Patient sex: F
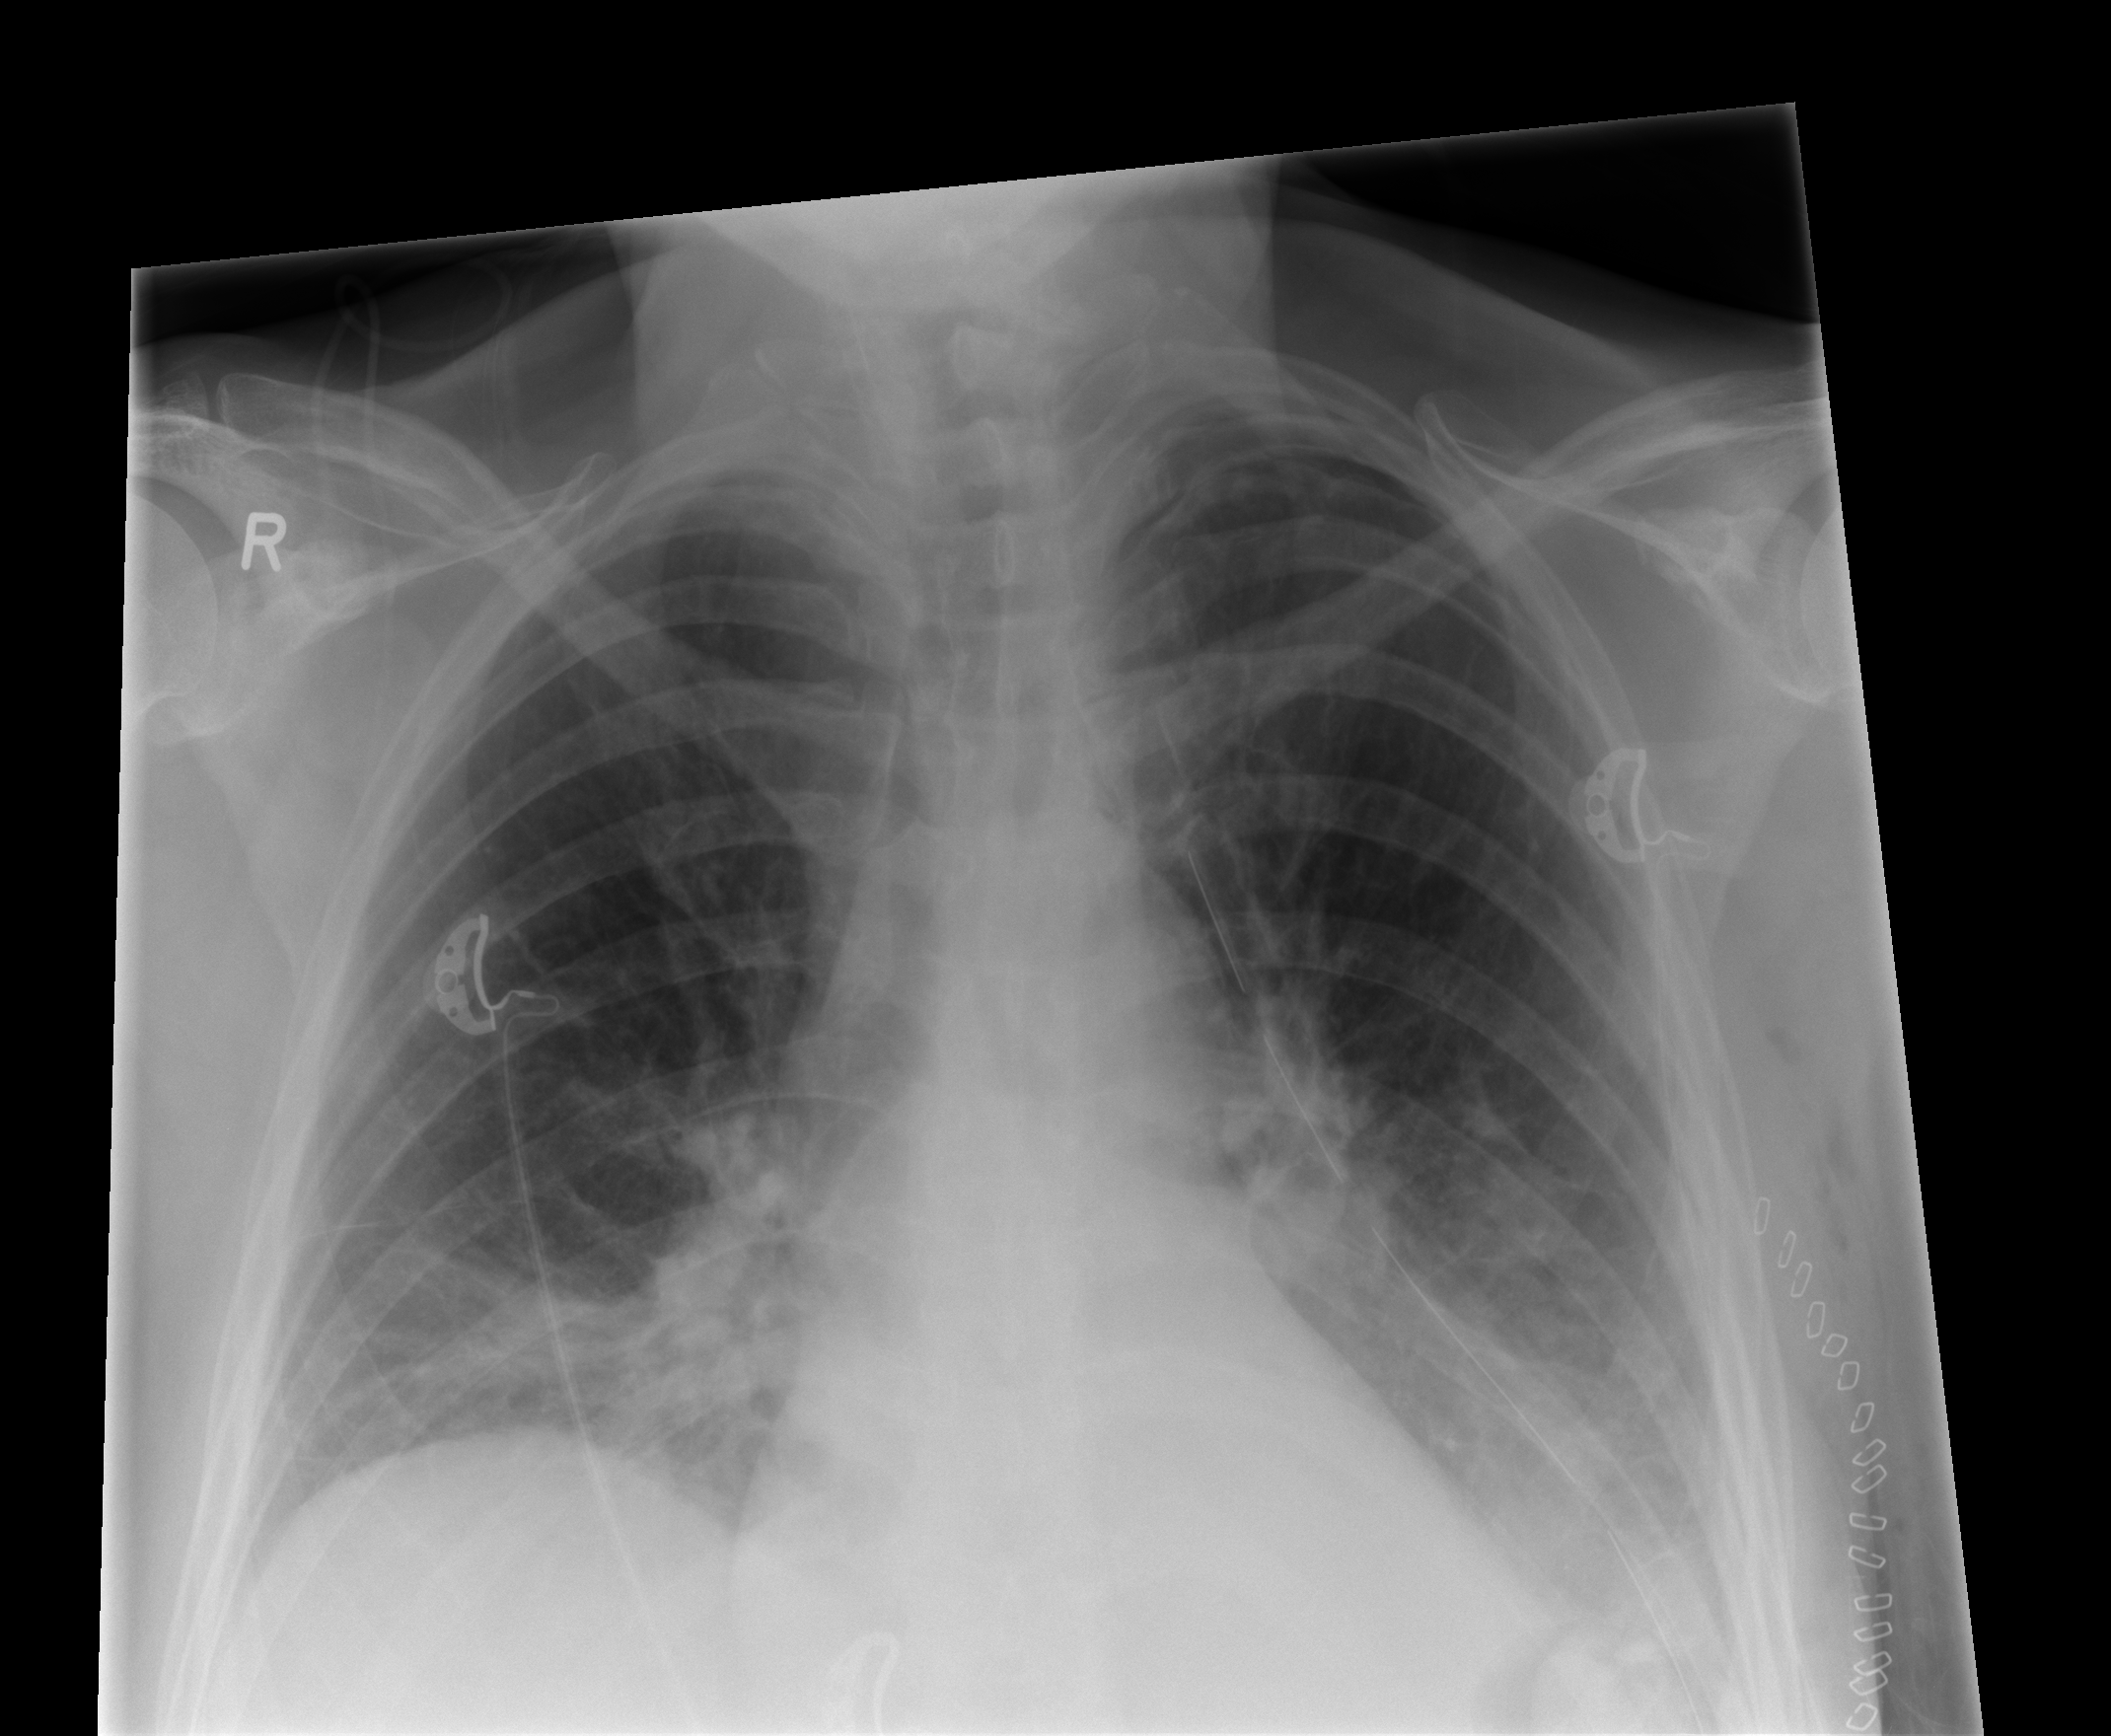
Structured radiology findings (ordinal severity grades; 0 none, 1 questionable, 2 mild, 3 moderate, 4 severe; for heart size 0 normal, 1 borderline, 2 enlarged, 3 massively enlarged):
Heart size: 0
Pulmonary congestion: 2
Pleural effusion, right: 2
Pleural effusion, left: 2
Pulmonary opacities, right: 2
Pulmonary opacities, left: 2
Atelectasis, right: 0
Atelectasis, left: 2